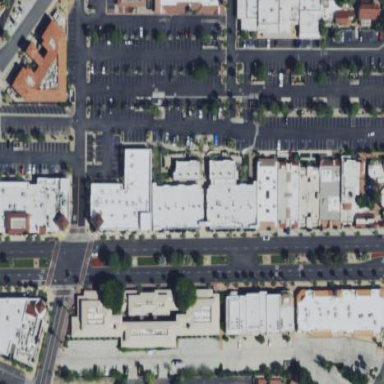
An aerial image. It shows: Retail area.